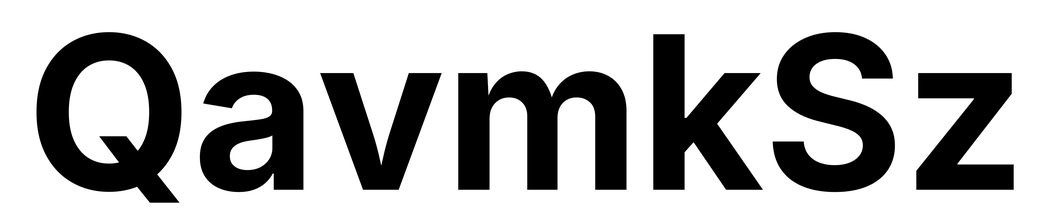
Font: Inter_Bold